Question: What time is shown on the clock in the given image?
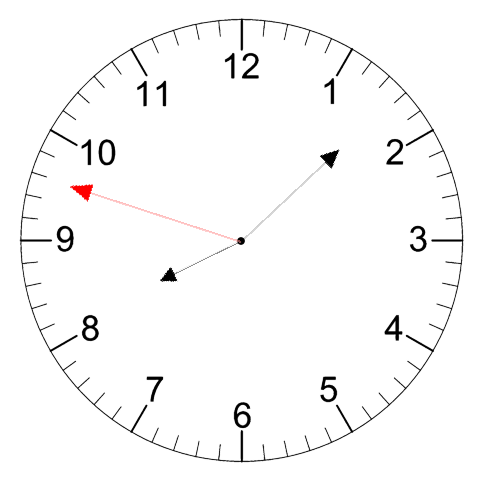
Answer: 08:07:48